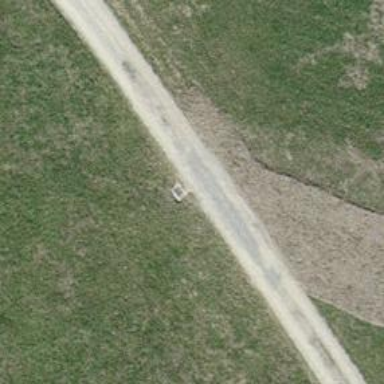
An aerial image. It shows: Gravel track with grade3 tracktype.